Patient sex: M
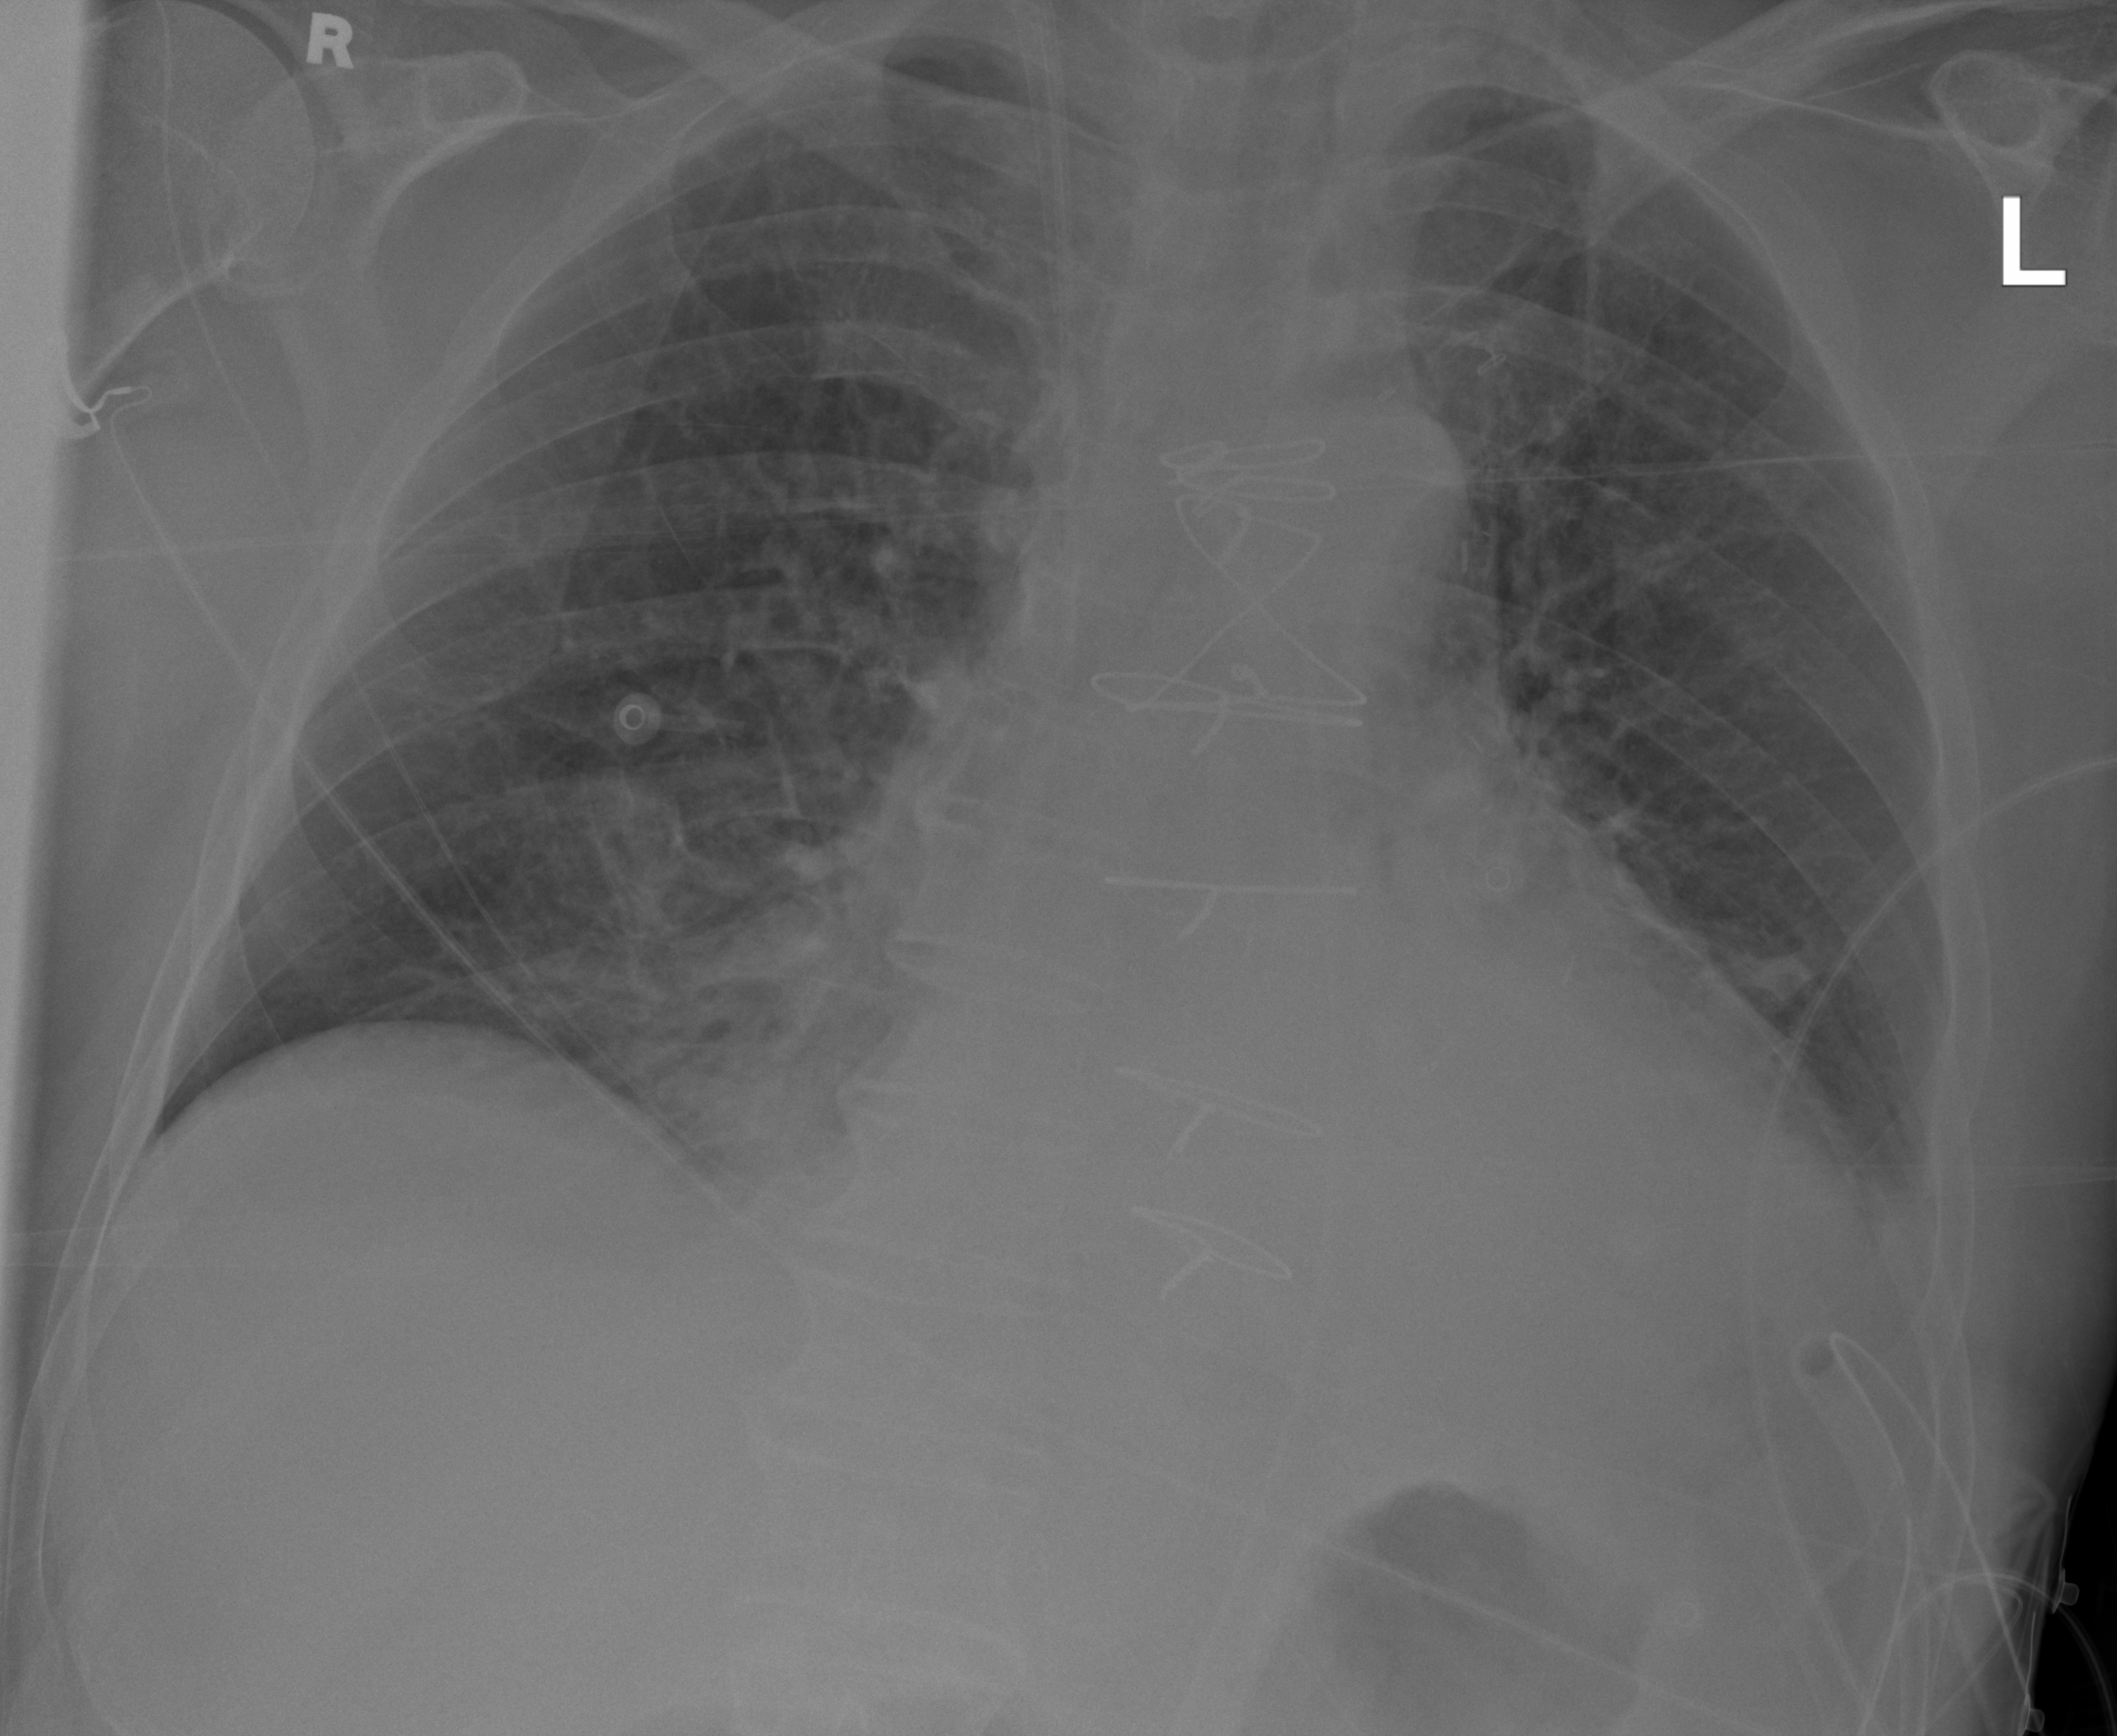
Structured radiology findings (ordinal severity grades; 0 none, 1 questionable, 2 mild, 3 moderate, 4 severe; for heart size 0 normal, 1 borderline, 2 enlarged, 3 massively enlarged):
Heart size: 2
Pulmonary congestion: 2
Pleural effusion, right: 0
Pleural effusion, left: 2
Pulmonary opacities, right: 2
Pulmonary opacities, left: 0
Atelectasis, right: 2
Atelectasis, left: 2